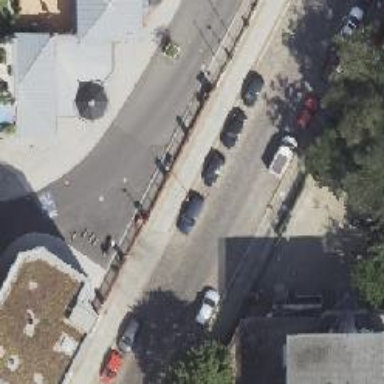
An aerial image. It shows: Parking entrance.